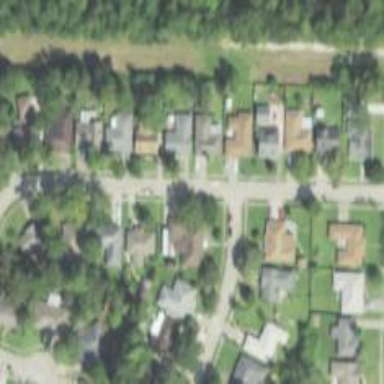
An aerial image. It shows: Residential road.